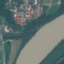
Label: River